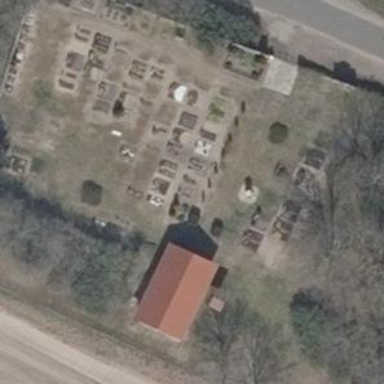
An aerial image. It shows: Cemetery.